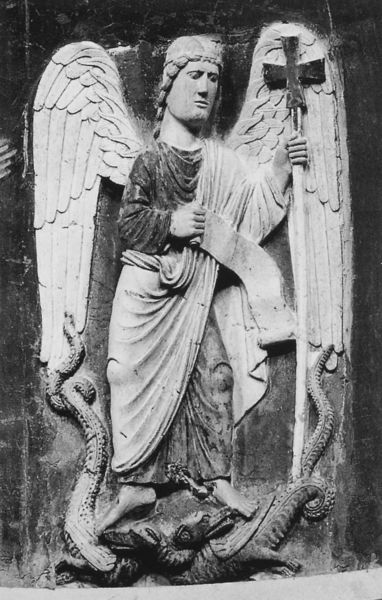
Titel: Baptisterium in Parma
Standort: Parma, Baptisterium (EU - I - Emilia-Romagna)
Schlagwörter: flügel, kopf, falten, stein, haare, mantel, engel, stab, zöpfe, lanze, zopf, kreuz, schwert, schlange, christus, kruzifix, drachen, drache, wurm, super, romanisch, haarzopf, besiegen, siegen, aspidem